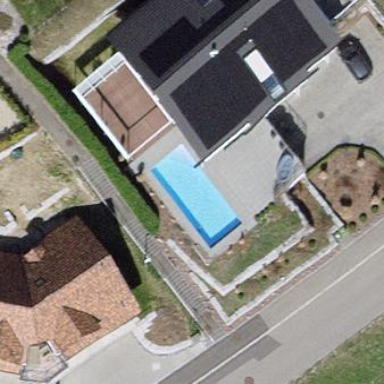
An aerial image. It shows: Swimming pool located in leisure land.